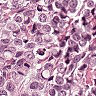
Metastatic tissue present: yes